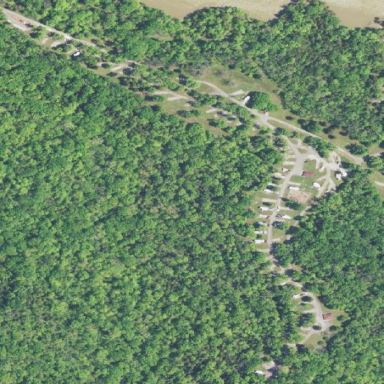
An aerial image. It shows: Campsite designated for tourism.